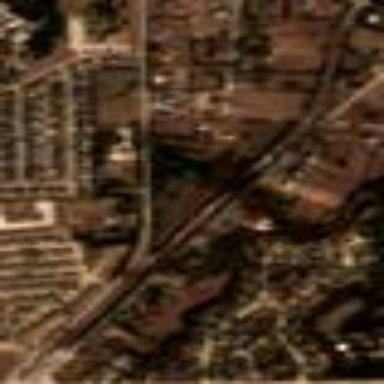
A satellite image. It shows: Railway area.